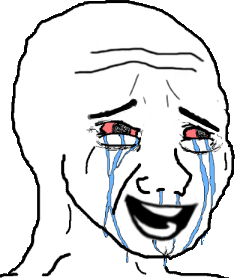
Label: 5_Bloomer